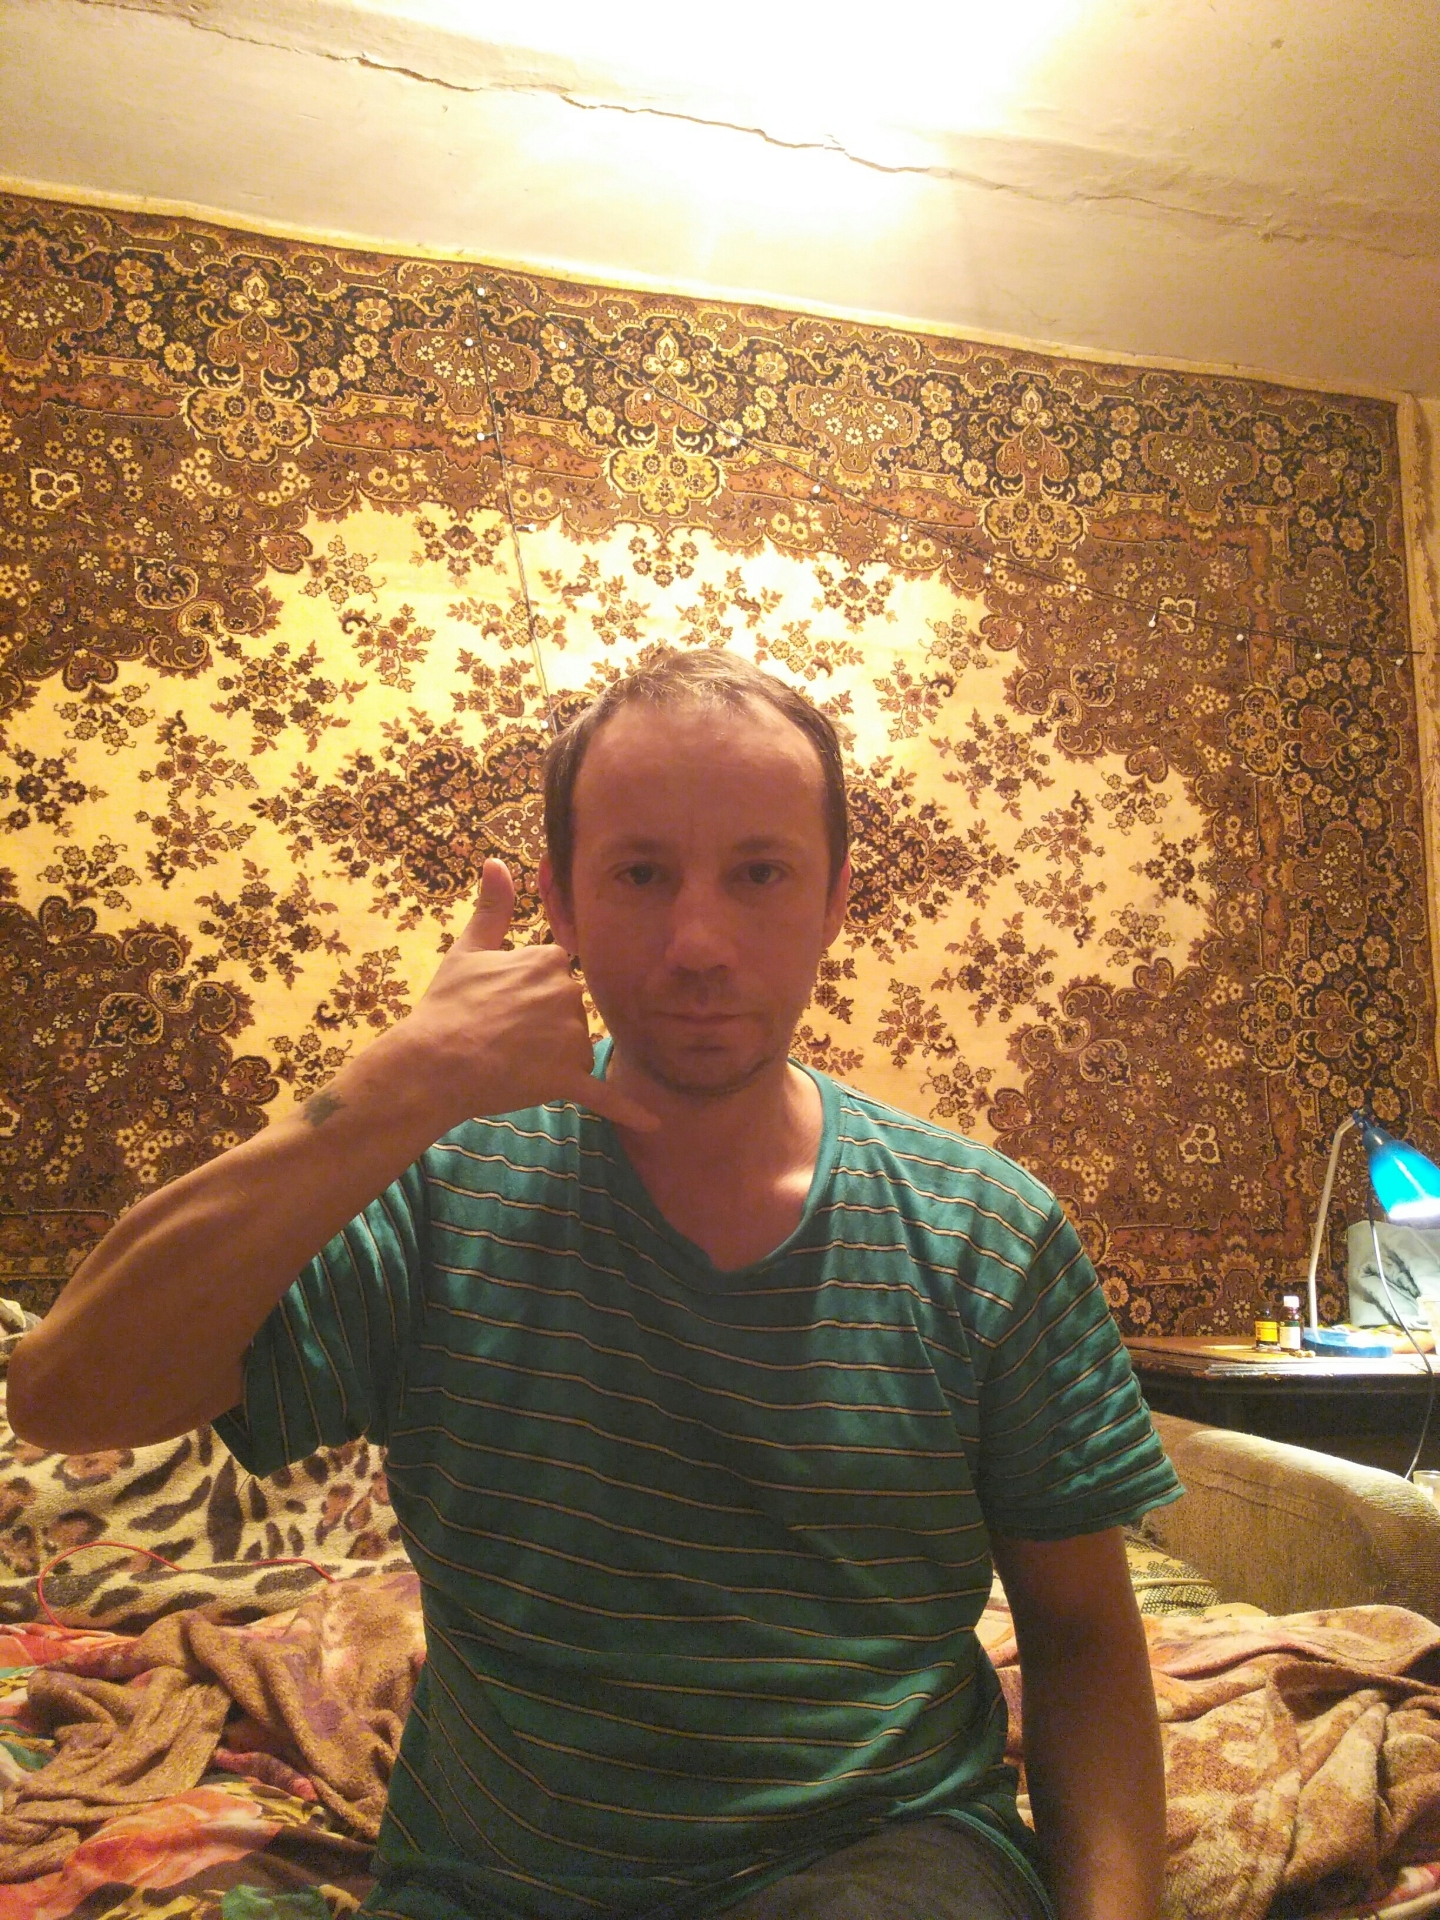
Label: noise